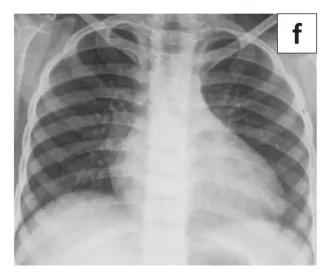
(f) Follow-up CXR (after 5 months) appeared normal.
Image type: radiology (x_ray)